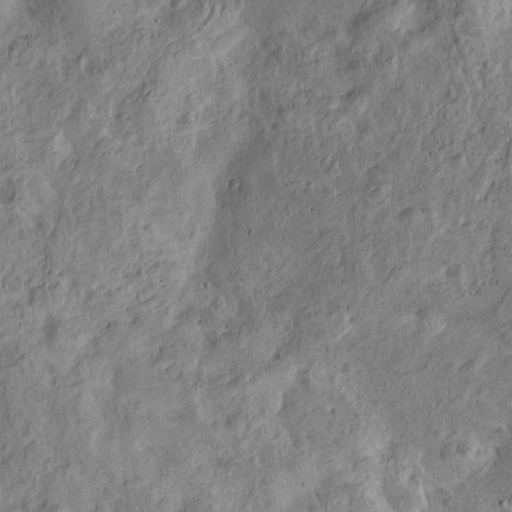
Classes present: Background, Cone